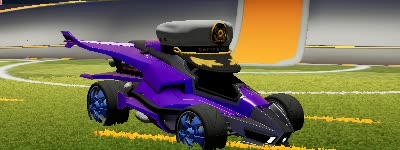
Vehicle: aftershock